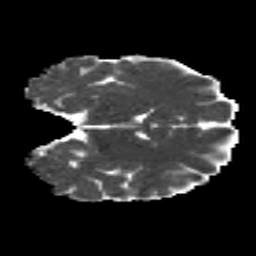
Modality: MD
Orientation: coronal
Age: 18
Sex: female
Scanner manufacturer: siemens
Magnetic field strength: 3 T
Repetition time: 8.8 s
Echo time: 0.085 s